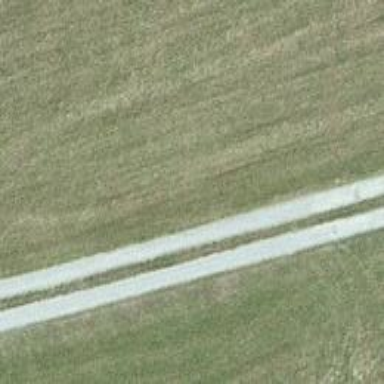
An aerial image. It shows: Track with grade2 tracktype.